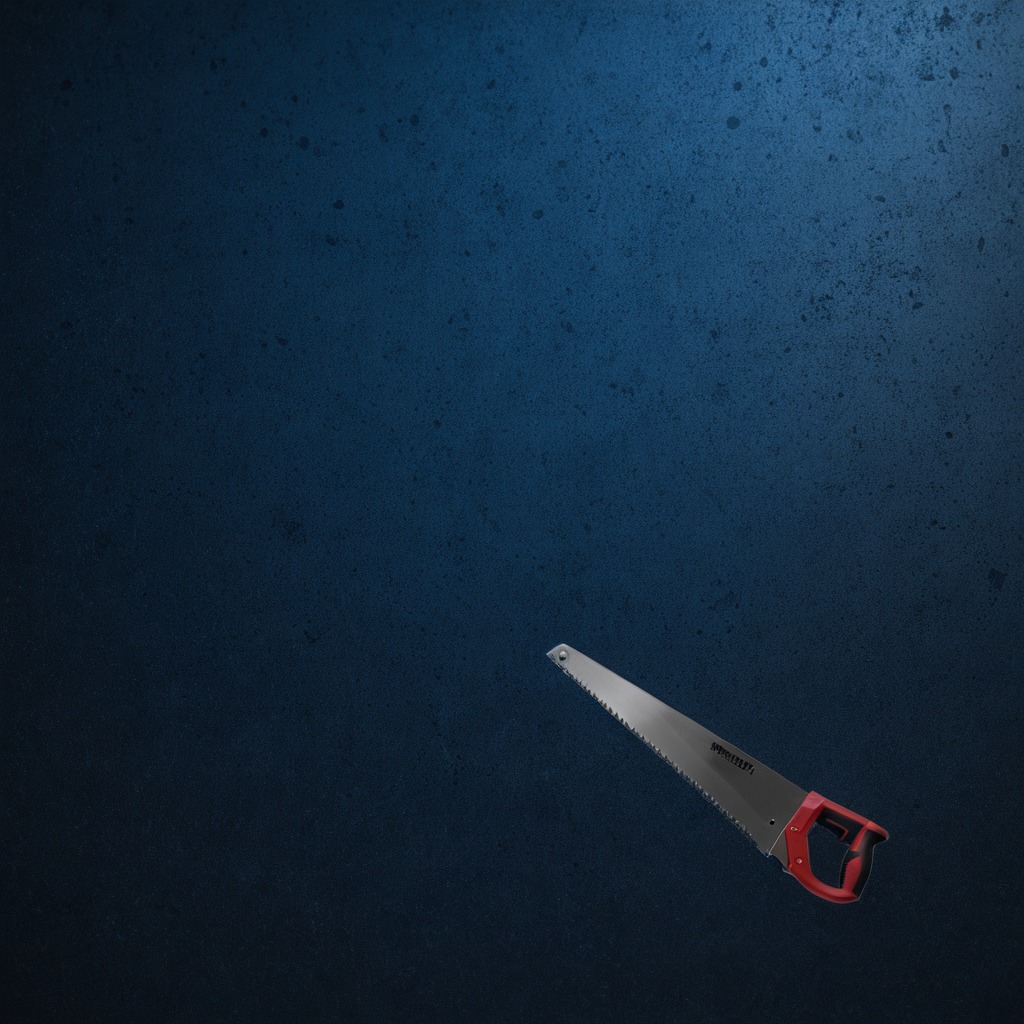
A metal saw lies on the tabletop.